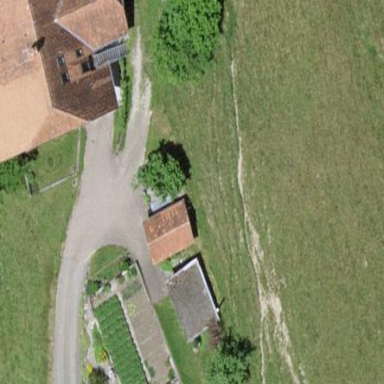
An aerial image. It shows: Farm with farmyard.